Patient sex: M
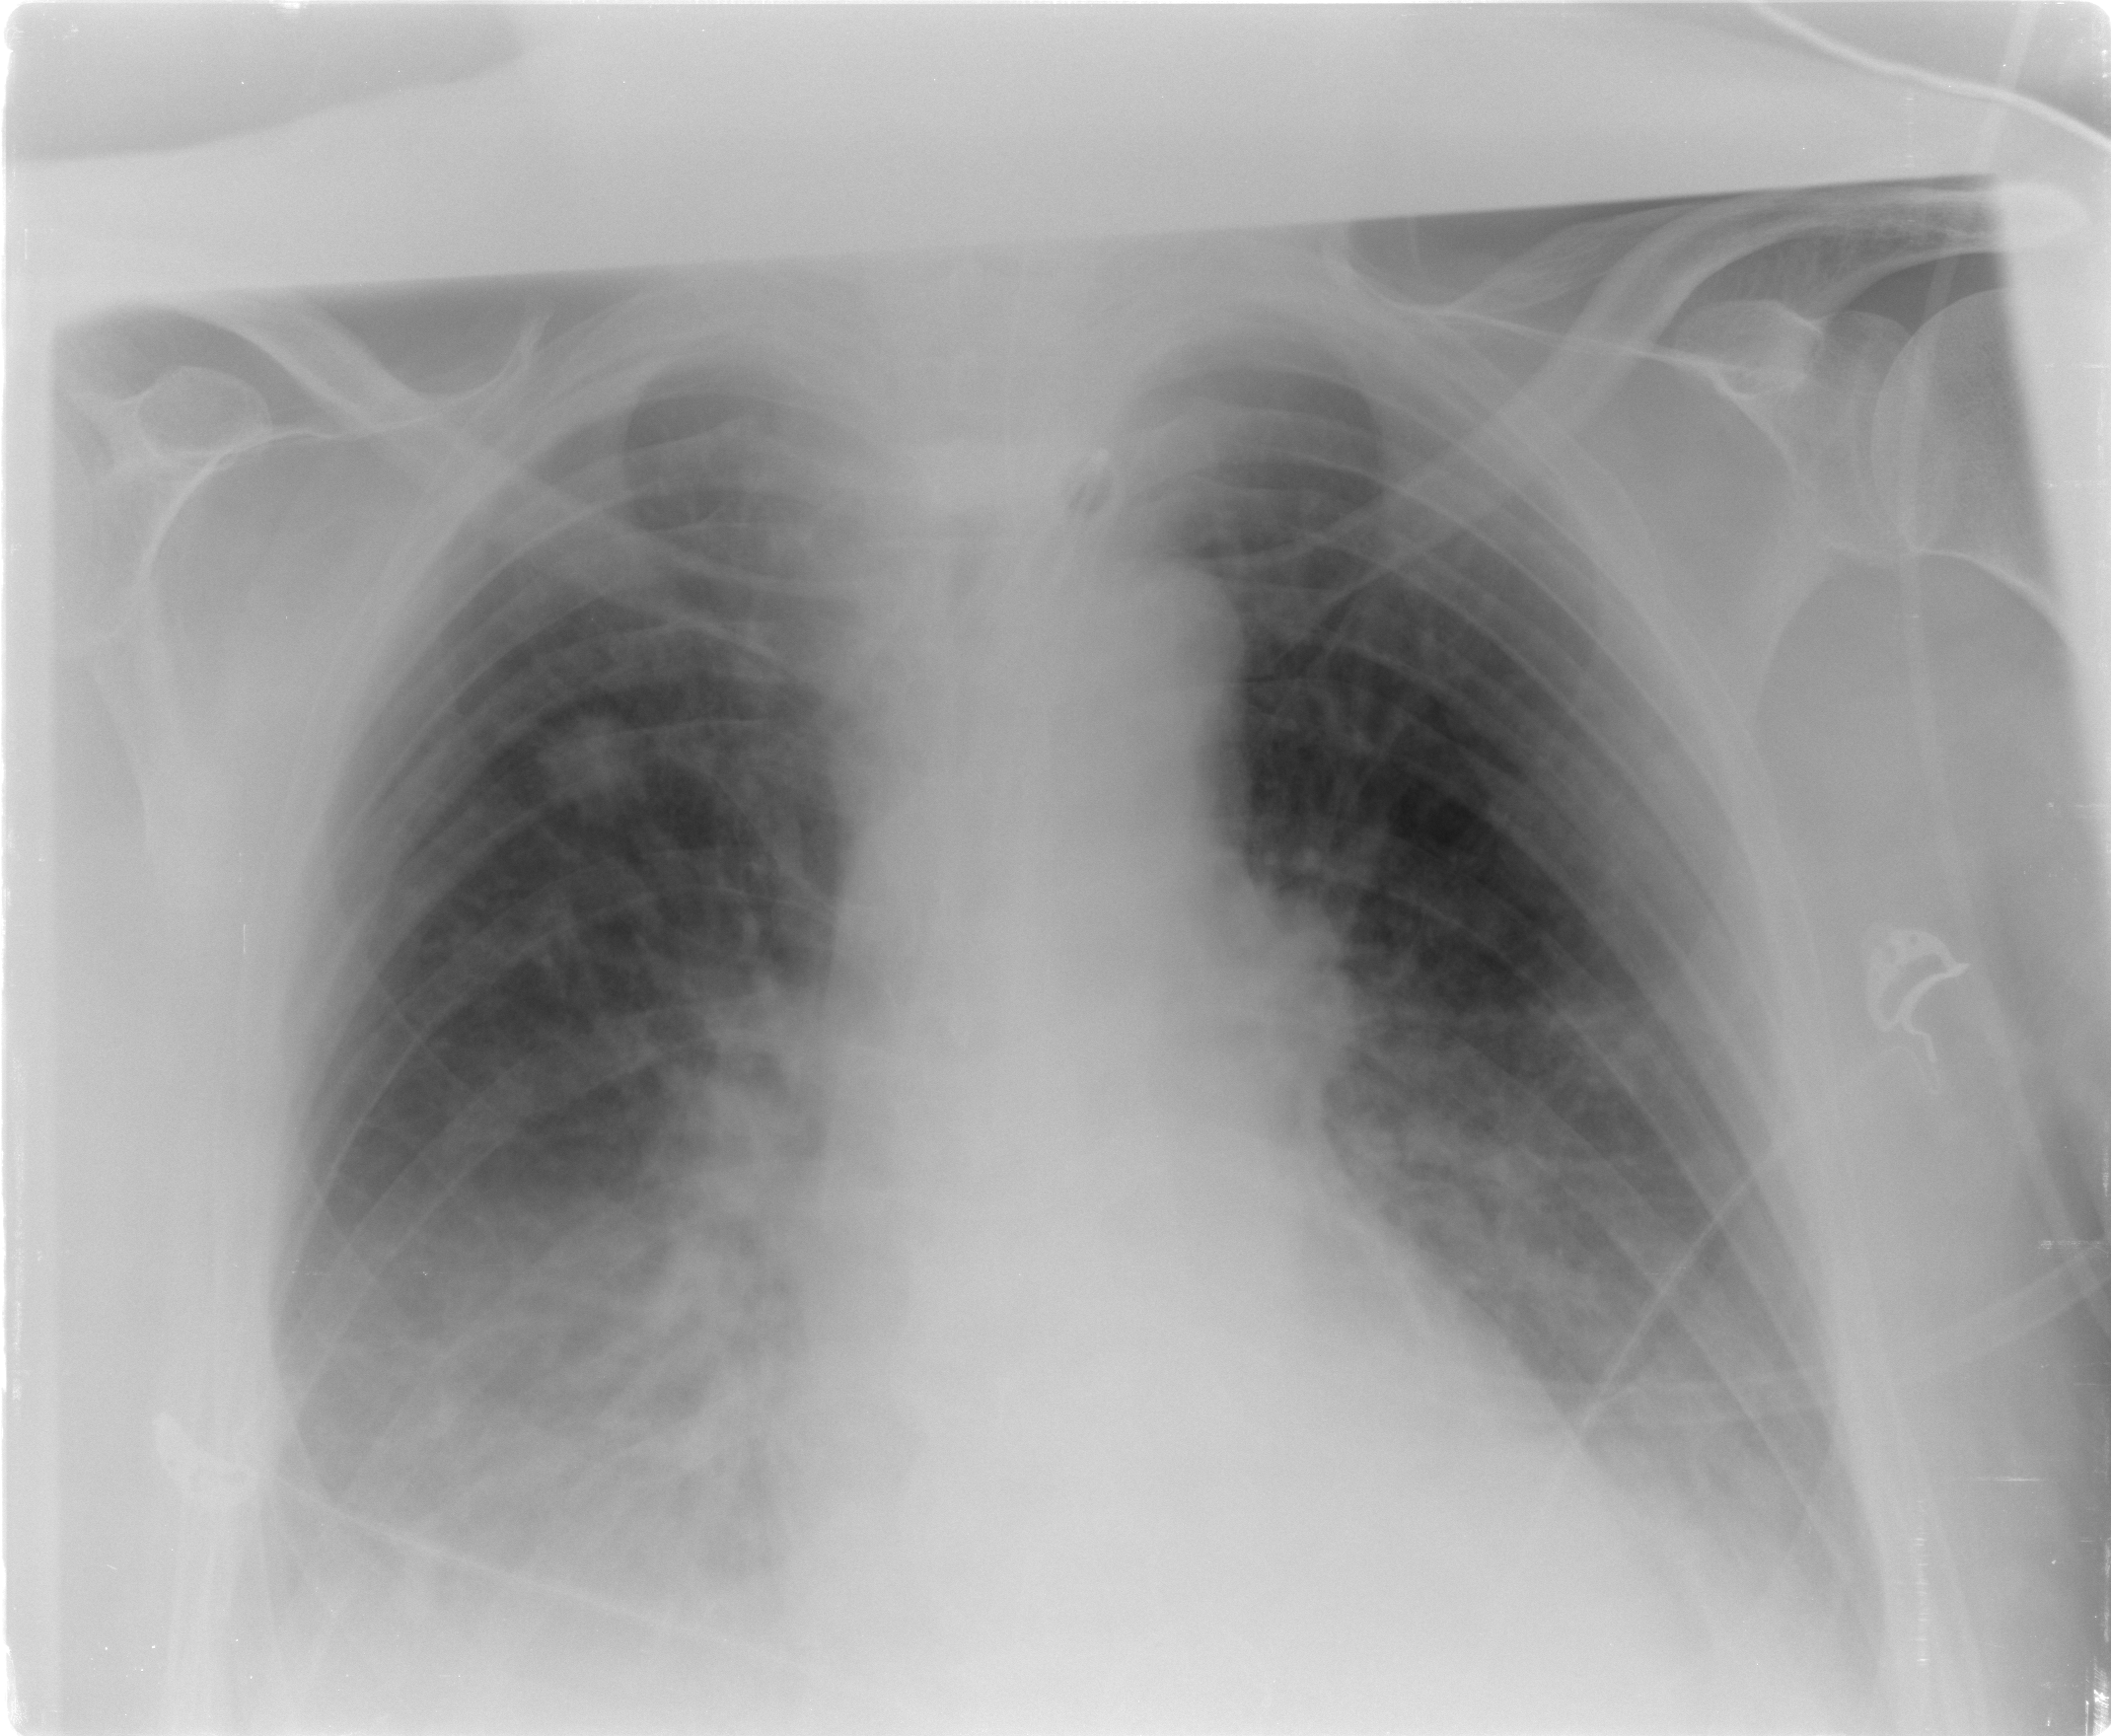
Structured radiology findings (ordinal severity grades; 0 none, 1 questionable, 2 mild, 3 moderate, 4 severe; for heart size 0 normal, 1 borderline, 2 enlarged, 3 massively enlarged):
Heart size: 0
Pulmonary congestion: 2
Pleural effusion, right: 2
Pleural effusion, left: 2
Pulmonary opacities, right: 0
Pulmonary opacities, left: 0
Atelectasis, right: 2
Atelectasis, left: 2